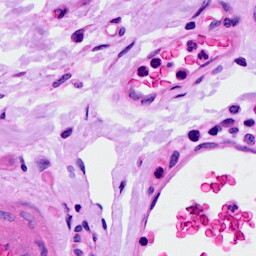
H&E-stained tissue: Ovarian